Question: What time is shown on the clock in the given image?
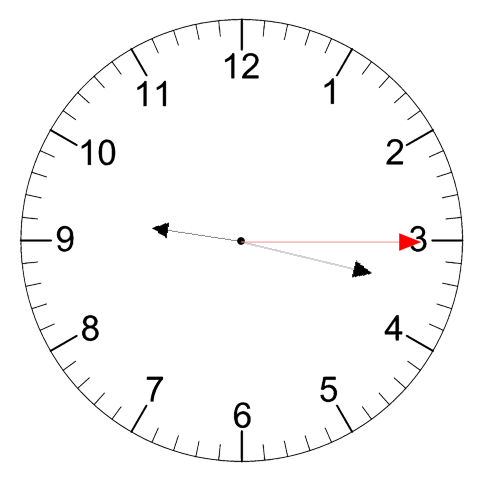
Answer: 09:17:15